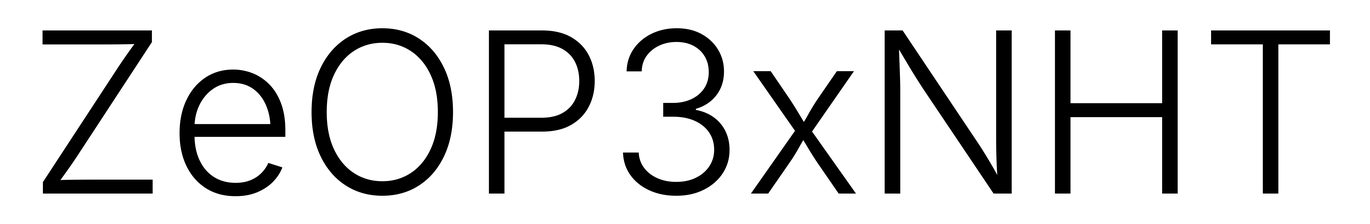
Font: Inter_Light